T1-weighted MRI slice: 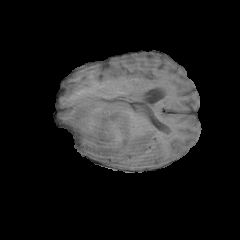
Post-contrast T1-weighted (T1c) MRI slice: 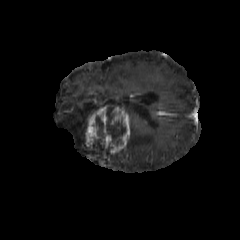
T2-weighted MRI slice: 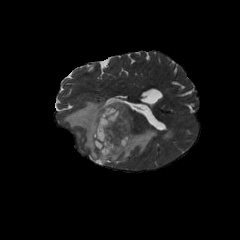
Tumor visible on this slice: yes